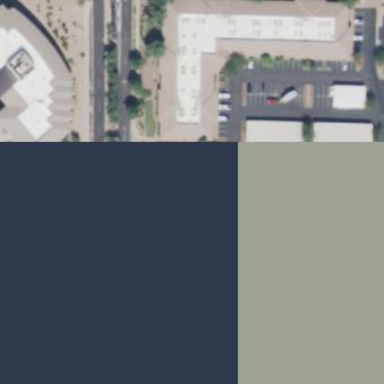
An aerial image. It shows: Commercial building.